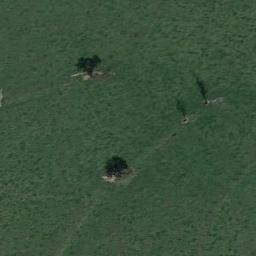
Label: meadow